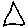
Label: triangle